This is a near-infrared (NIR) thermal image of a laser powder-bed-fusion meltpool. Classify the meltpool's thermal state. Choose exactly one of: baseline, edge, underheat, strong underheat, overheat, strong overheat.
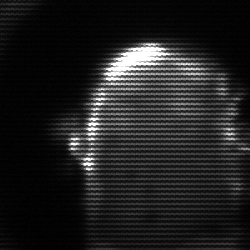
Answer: baseline